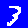
Digit: 3